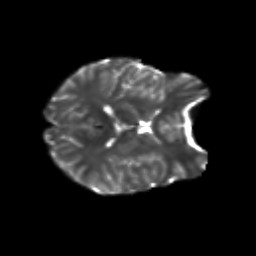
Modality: T2w
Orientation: axial
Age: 25
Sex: female
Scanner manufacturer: siemens
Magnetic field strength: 3 T
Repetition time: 3.5 s
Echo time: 0.104 s